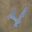
Label: 4